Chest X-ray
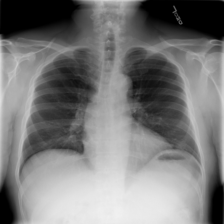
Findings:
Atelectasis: negative
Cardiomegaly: negative
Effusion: negative
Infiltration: negative
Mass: negative
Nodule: negative
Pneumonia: negative
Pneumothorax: negative
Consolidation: negative
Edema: negative
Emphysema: negative
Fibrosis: negative
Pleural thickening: negative
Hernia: negative